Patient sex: M
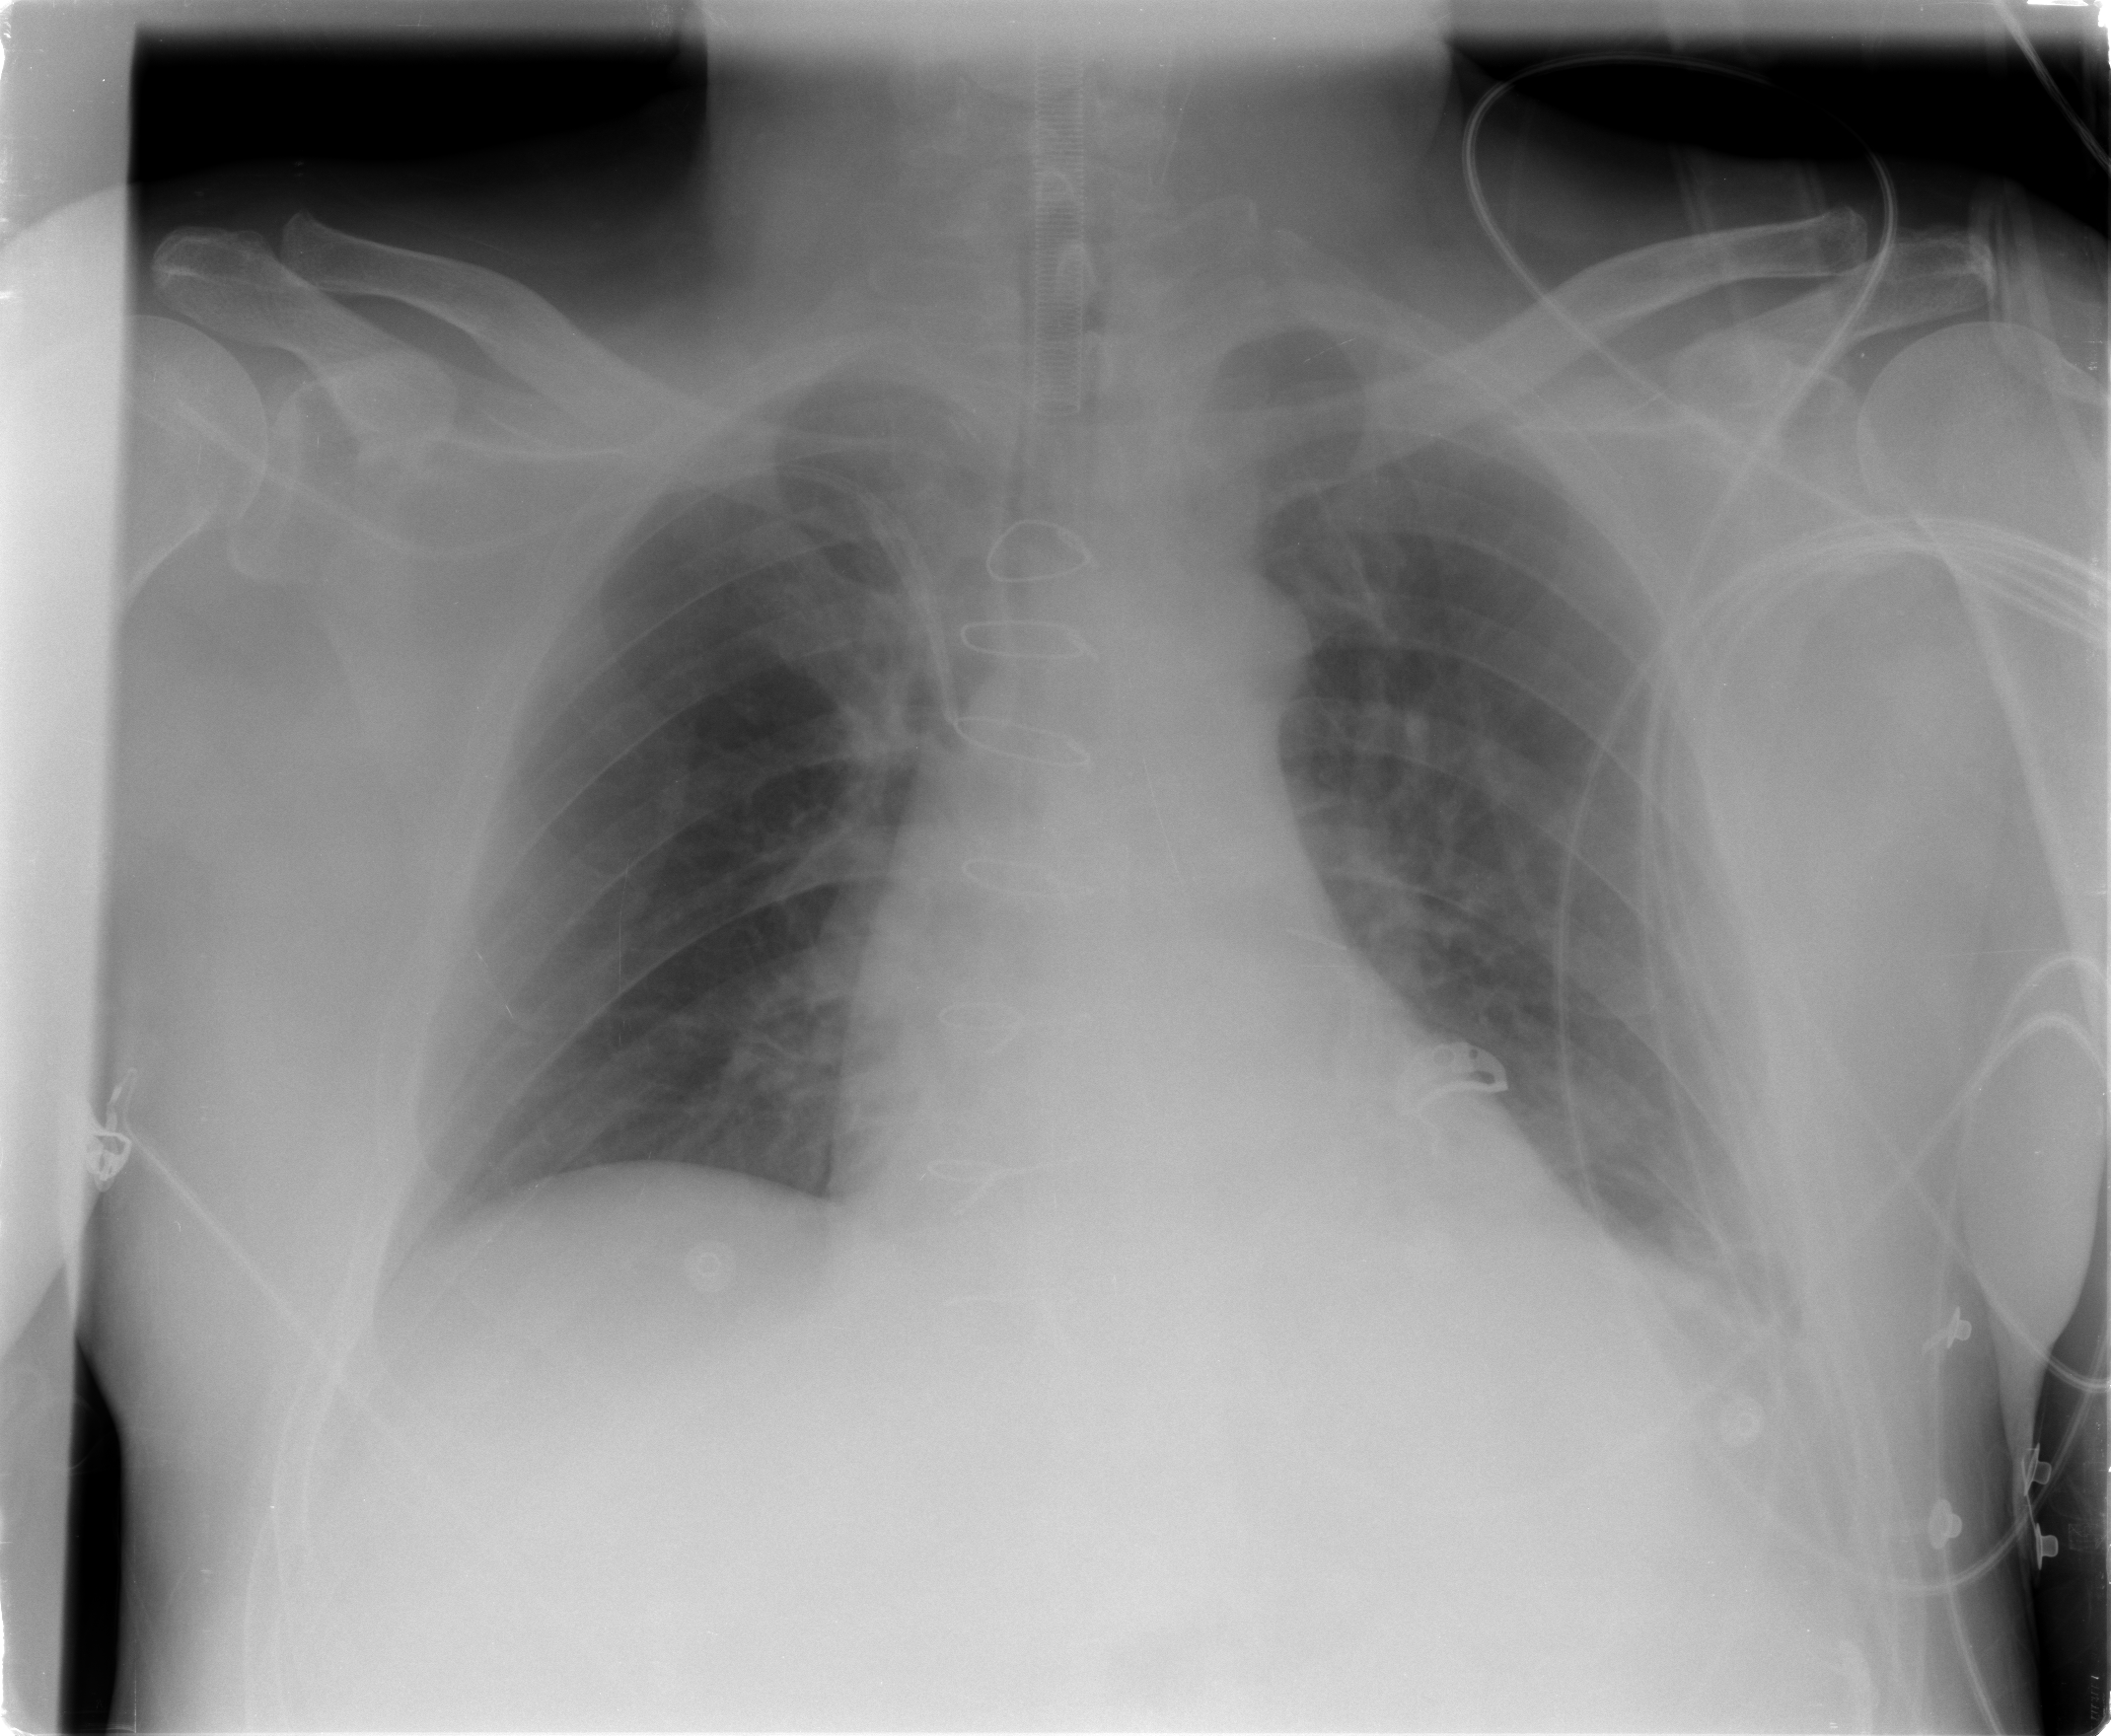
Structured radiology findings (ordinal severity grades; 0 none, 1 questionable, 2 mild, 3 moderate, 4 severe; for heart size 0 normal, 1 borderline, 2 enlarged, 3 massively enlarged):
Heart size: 1
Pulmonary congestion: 2
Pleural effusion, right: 0
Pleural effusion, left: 2
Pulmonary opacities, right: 0
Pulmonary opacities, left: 0
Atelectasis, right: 0
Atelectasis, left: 2